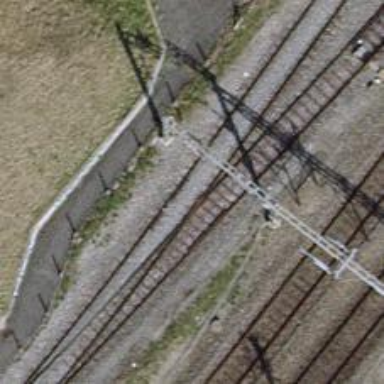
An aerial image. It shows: Railway yard with one track. The railway is electrified with contact line.